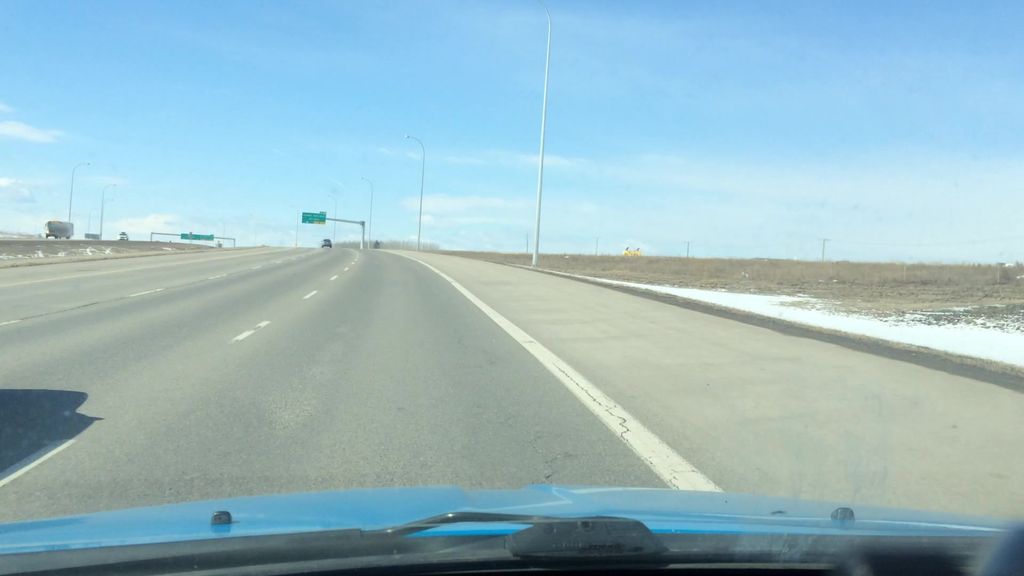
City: calgary